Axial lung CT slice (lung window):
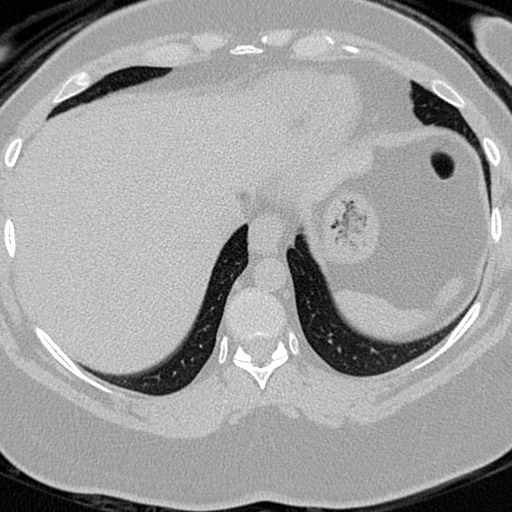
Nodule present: no